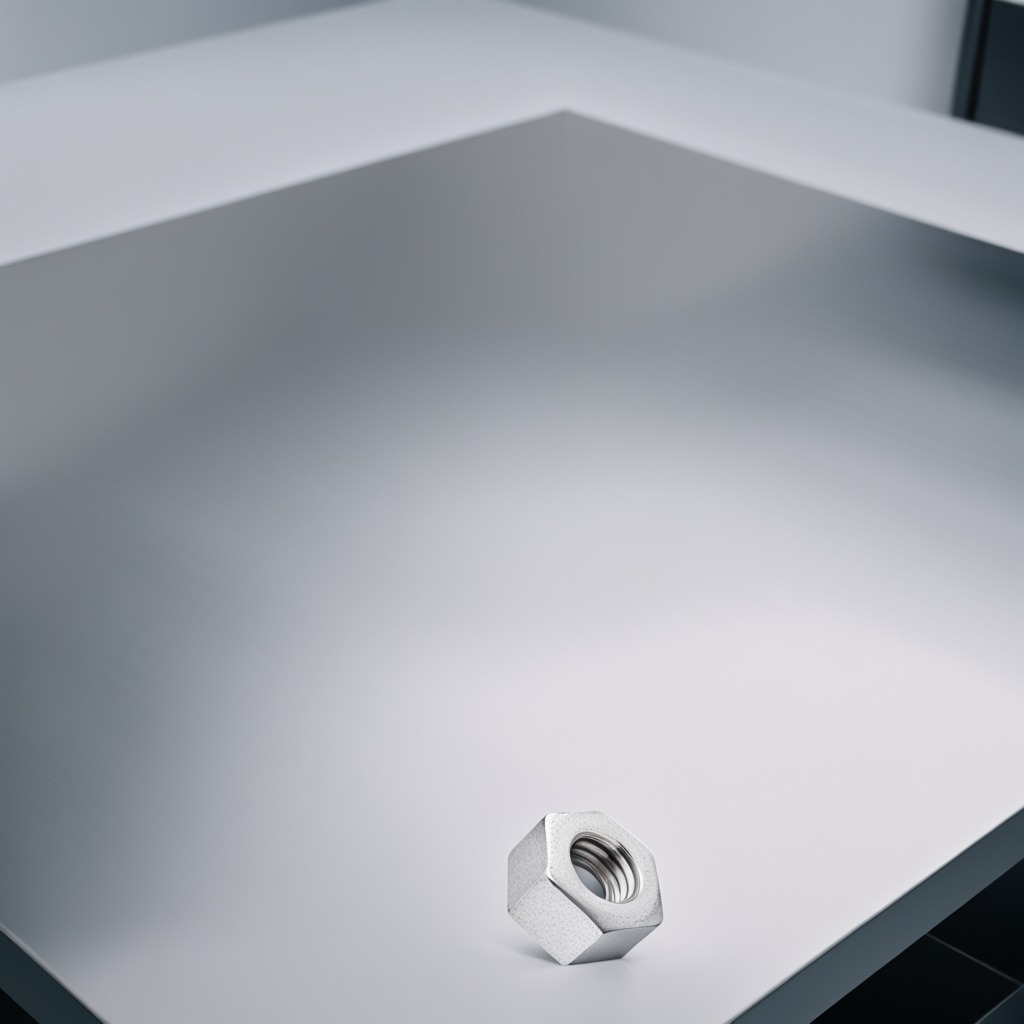
A metal nut is lying on a stainless steel table in a high-end prototyping lab.